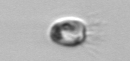
Label: Balanion